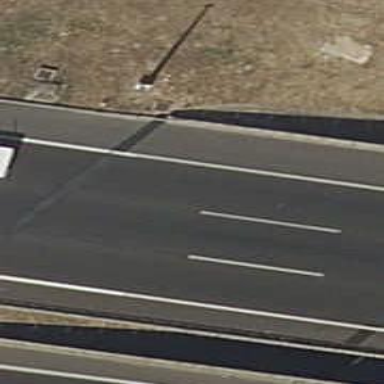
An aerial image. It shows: Motorway bridge with asphalt surface.